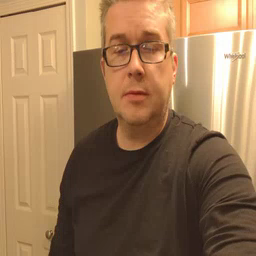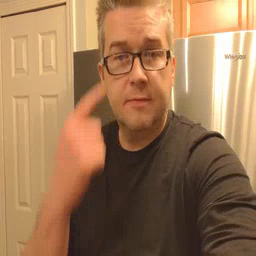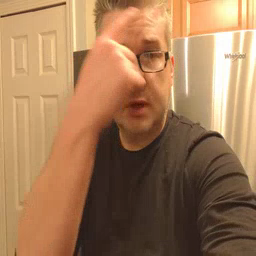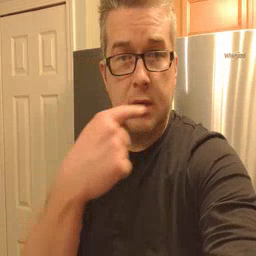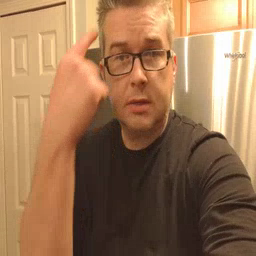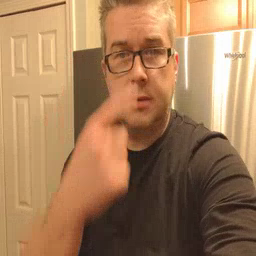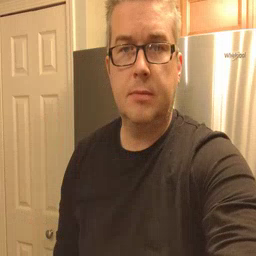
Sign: face